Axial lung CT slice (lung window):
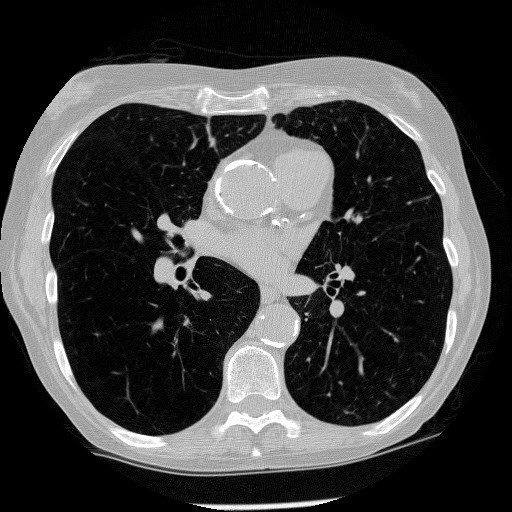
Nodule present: no